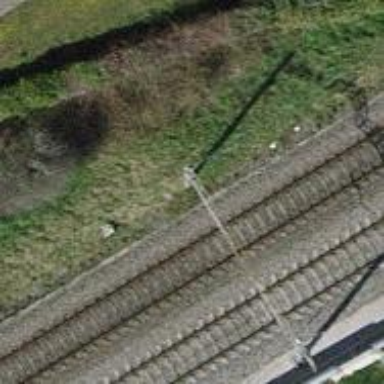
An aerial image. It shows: Catenary mast for power lines.